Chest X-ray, PA view. Patient: 25 years old, sex M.
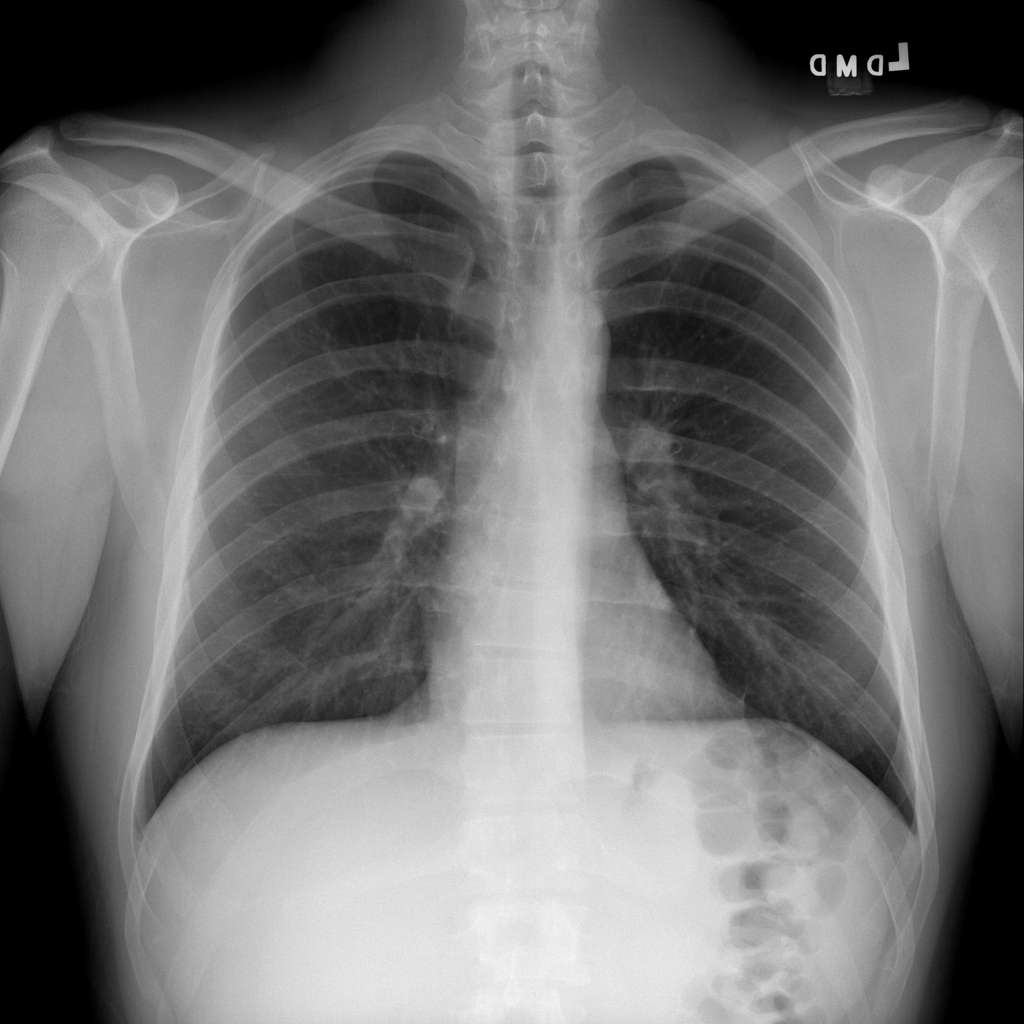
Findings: No Finding